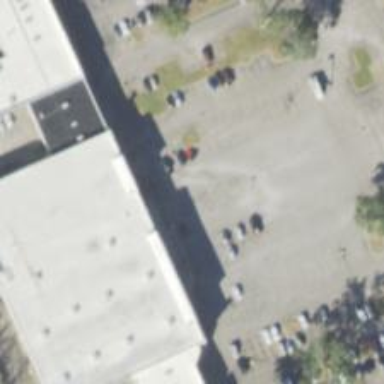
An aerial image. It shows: Parking space is available.